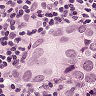
Metastatic tissue present: yes